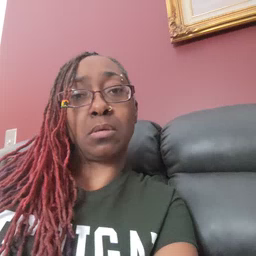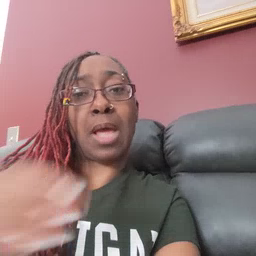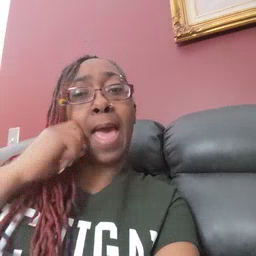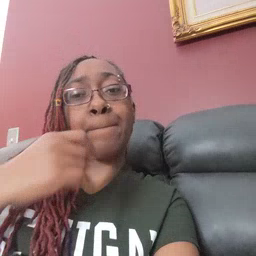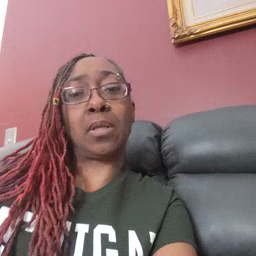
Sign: apple